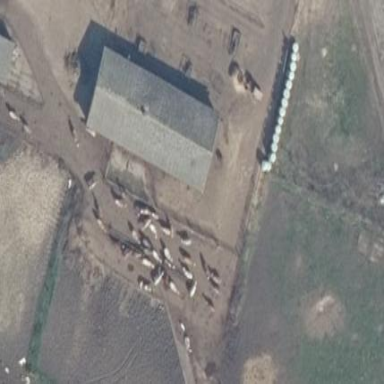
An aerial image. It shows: Farmyard area.